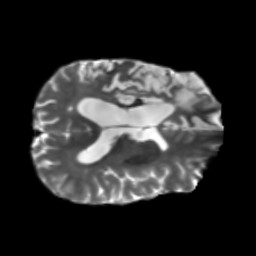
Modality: T2w
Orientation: axial
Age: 56
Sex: male
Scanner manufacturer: siemens
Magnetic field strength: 3 T
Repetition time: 5.25 s
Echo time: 0.08 s